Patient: sex F, age 36
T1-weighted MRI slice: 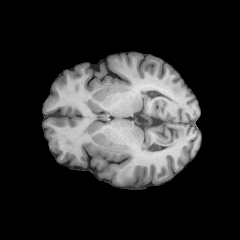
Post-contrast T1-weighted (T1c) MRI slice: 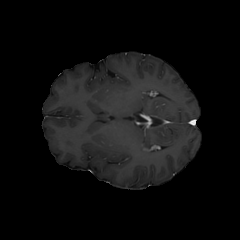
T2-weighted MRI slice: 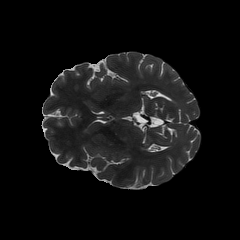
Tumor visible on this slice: no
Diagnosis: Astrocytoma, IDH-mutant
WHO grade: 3